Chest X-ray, PA view. Patient: 42 years old, sex M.
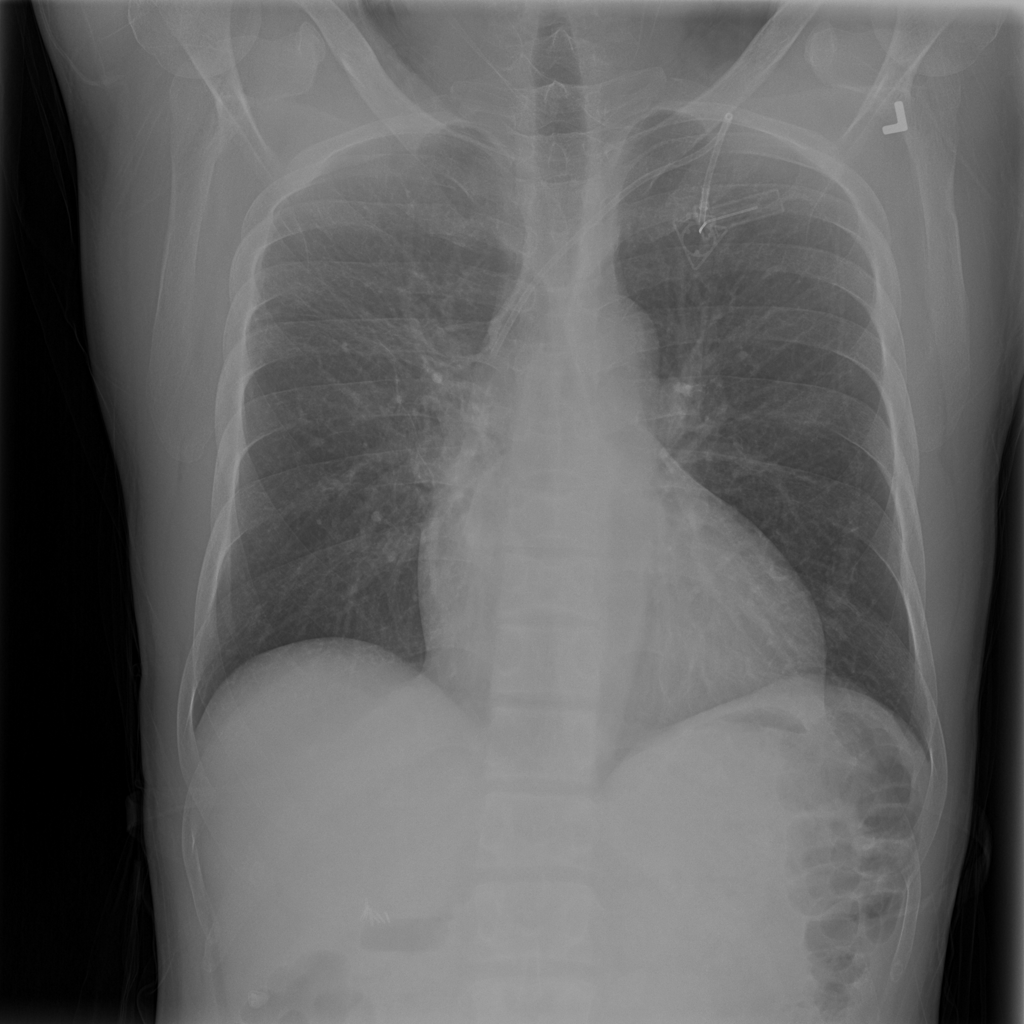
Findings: No Finding